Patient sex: M
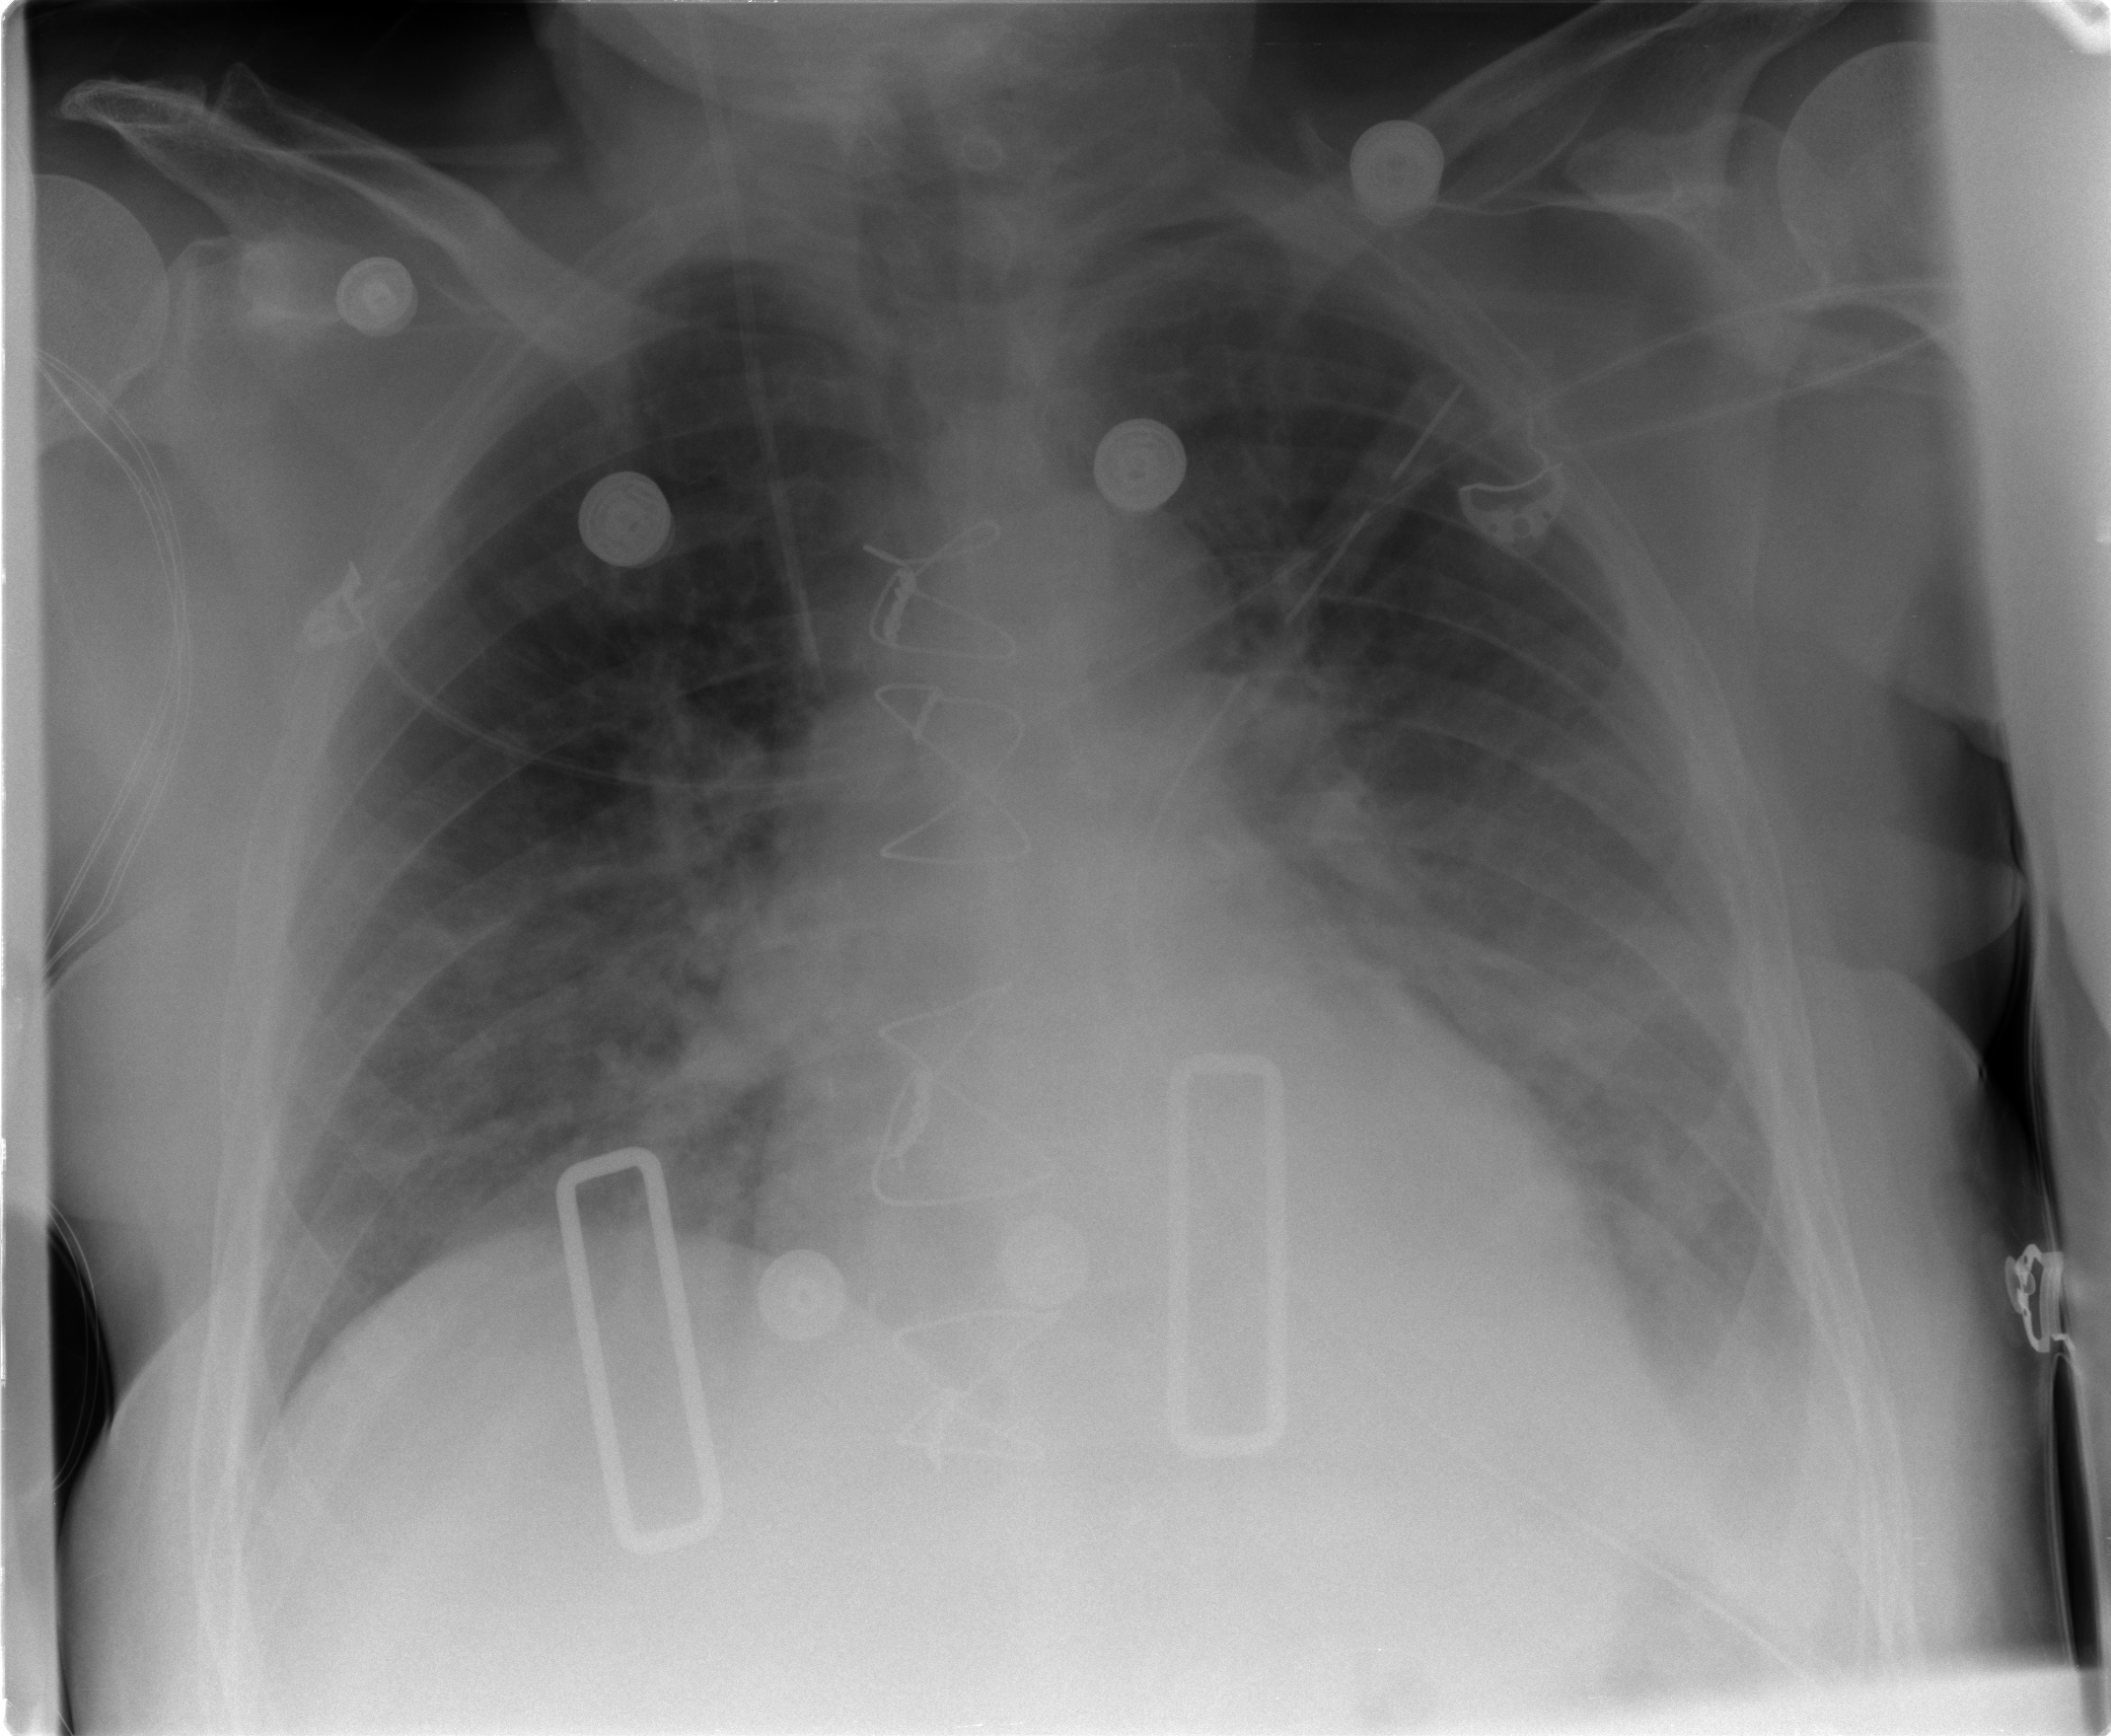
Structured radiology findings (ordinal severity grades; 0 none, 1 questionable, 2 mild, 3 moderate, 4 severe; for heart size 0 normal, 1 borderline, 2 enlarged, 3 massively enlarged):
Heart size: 1
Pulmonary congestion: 2
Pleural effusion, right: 0
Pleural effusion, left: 2
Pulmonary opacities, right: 1
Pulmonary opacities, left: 0
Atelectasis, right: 2
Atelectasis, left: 2